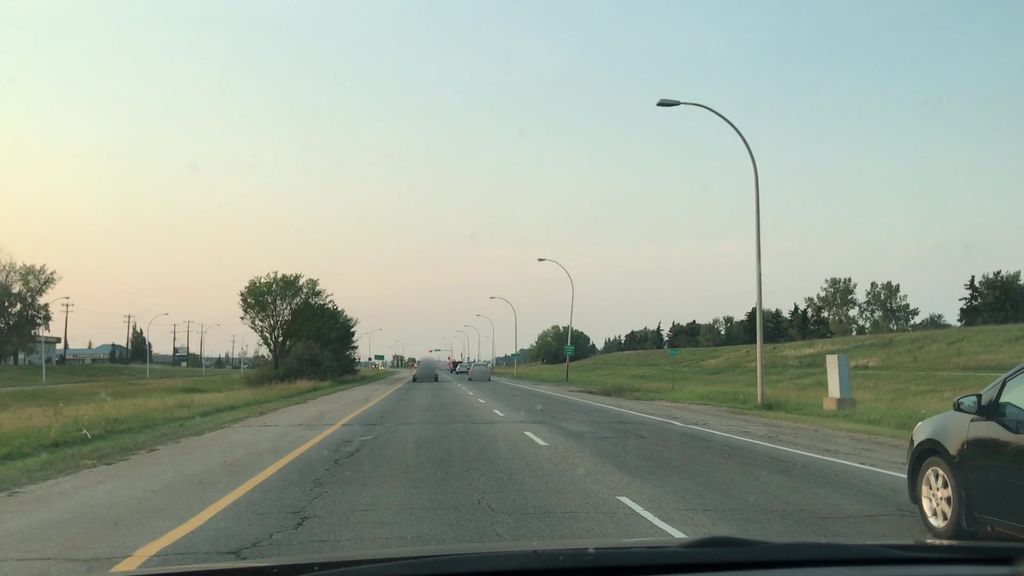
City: edmonton